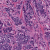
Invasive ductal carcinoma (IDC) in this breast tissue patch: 1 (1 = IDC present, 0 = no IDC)